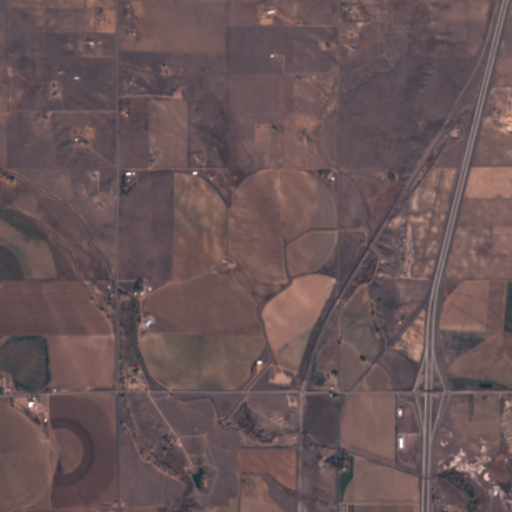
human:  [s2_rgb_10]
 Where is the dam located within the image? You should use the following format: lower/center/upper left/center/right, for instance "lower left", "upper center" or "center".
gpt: The dam is located in the lower center of the image.
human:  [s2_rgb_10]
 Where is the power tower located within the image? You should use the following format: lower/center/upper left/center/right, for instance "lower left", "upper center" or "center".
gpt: The power tower is located in the upper right of the image.
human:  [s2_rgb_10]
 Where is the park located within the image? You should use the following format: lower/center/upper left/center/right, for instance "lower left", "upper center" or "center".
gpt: There is no park in the image.